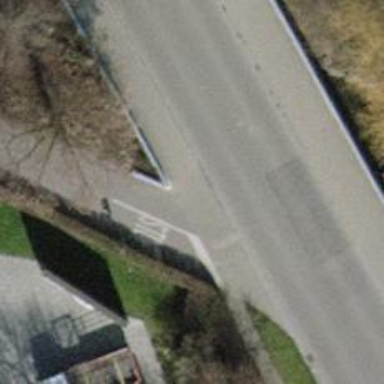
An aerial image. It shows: Sidewalk.